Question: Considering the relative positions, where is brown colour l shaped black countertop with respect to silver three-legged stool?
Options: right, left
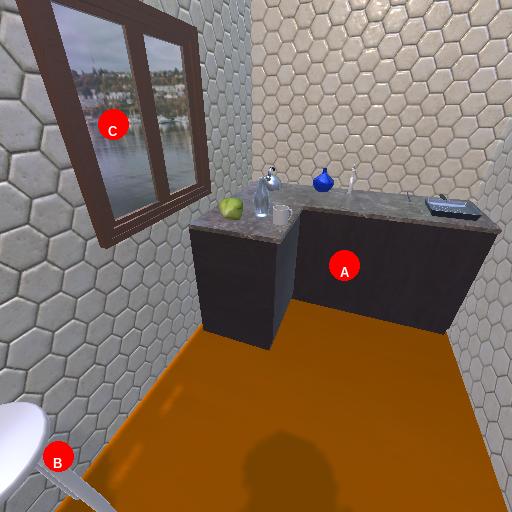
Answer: right